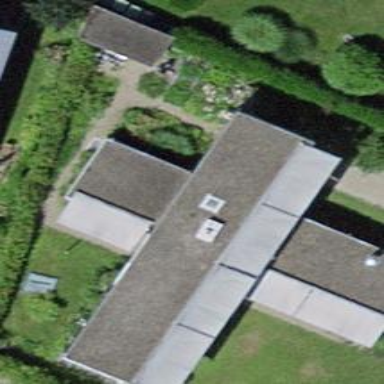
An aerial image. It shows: Building with flat roof.